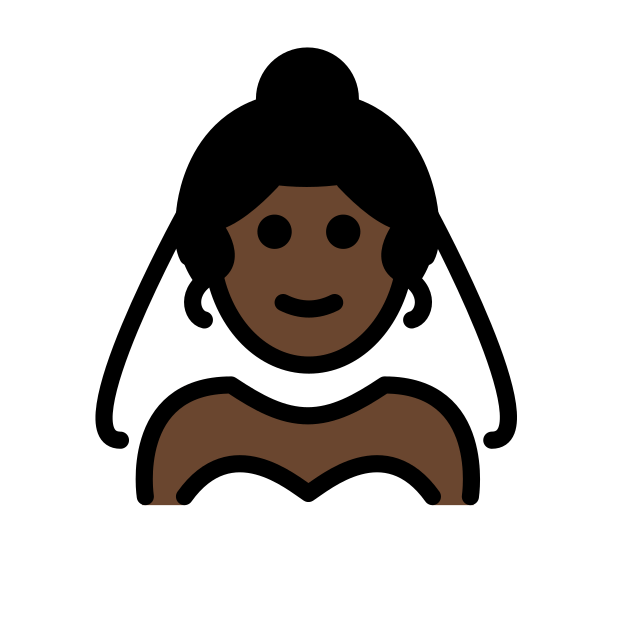
woman with veil: dark skin tone